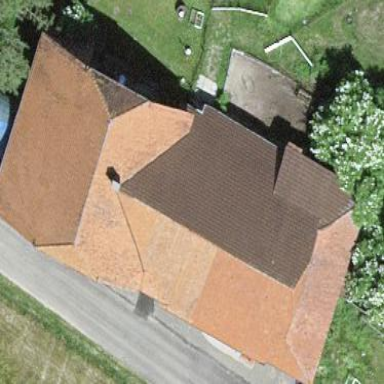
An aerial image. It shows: Farm building.